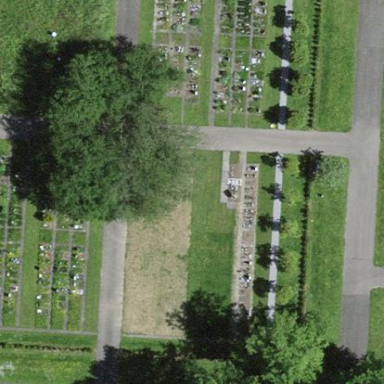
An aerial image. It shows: Graveyard.